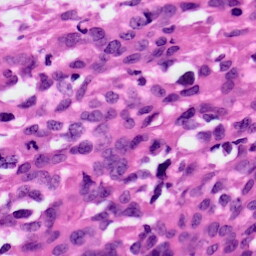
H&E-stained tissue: Ovarian